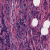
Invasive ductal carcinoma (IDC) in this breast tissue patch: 1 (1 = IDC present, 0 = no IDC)